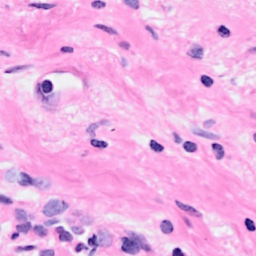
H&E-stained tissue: Breast